Question: I'm working in a side-scolling game and I need to know what nodes are in an area to implement something like "line of sight". Right now I'm trying using enumerateBodyiesInRect() however it's detecting bodies that are 20px or more from the evaluated rect and I cannot figure out why it's so imprecise.
This is what I'm trying now:
'''
import SpriteKit
import CoreMotion
class GameScene: SKScene, SKPhysicsContactDelegate
{
var player = SKShapeNode()
var world = SKShapeNode()
var rShape = SKShapeNode()
override func didMoveToView(view: SKView) {
self.physicsWorld.contactDelegate = self
self.scaleMode = SKSceneScaleMode.AspectFit
self.size = view.bounds.size
// Add world
world = SKShapeNode(rectOfSize: view.bounds.size)
world.physicsBody = SKPhysicsBody(edgeLoopFromPath: world.path)
world.position = CGPointMake(self.frame.size.width/2, self.frame.size.height/2) // Move camera
self.addChild(world)
// Add player
player = SKShapeNode(rectOfSize: CGSize(width: 25, height: 25))
player.physicsBody = SKPhysicsBody(rectangleOfSize: player.frame.size)
player.physicsBody.dynamic = false
player.strokeColor = SKColor.blueColor()
player.fillColor = SKColor.blueColor()
player.position = CGPointMake(90, -50)
world.addChild(player)
}
override func update(currentTime: CFTimeInterval) {
// Define rect position and size (area that will be evaluated for bodies)
var r : CGRect = CGRect(x: 200, y: 200, width: 25, height: 25)
// Show rect for debug
rShape.removeFromParent()
rShape = SKShapeNode(rect: r)
rShape.strokeColor = SKColor.redColor()
self.addChild(rShape)
// Evaluate rect
rShape.fillColor = SKColor.clearColor()
self.physicsWorld.enumerateBodiesInRect(r) {
(body: SKPhysicsBody!, stop: UnsafePointer<ObjCBool>) in
self.rShape.fillColor = SKColor.redColor() // Paint the area blue if it detects a node
}
}
}
'''
This code should show the evaluated rect and ray on the screen (for debugging purposes) and paint them red if they contact the player node. However you can see in the screenshot how it turns red when the player is 25px or more away from it, it's like if the drawing is a little bit off, or smaller than the actual area being evaluated. You can copy paste it to a project to duplicate the problem.
Could this be because this is just beta or am I doing something wrong?

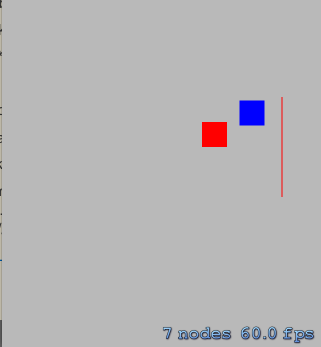
Answer: You are creating a physical world where there is a specific rectangle that has 'special properties' - this is the rectangle that you use in 'enumerateBodiesInRect()'. Why not create an invisible, inert physical body with the required rectangular dimension and then use 'SKPhysicsBody' to check for collisions and/or contacts? You could then use 'allContactedBodies()' or some delegate callbacks to learn what other bodies are inside your special rectangle.
Think of it like a 'tractor beam' or a 'warp rectangle'.